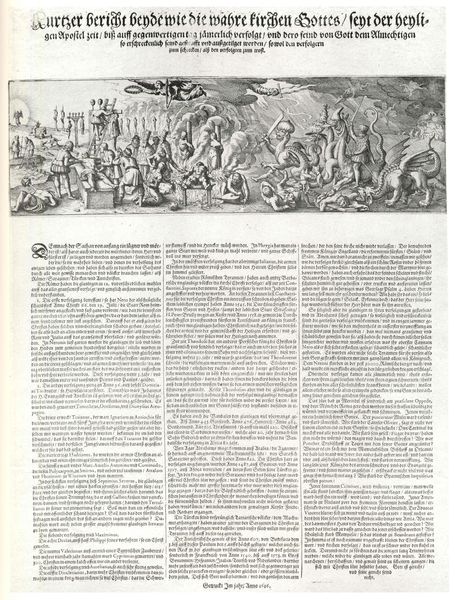
Titel: Kurtzer bericht beyde wie die wahre kirchen Gottes
Institution: (Seriendruck)
Schlagwörter: gott, hand, himmel, kampf, mann, weiß, wolken, landschaft, menschen, grau, hintergrund, schwarz, szene, bibel, geschichte, tot, bild, kirche, sonne, blatt, reiter, engel, schrift, papier, grafik, graphik, spalten, krieg, schlacht, columns, crowd, religious, sword, white, black, three, lesen, deutsch, regen, buch, druck, radierung, stich, titel, seite, illustration, schwert, text, zeitung, bericht, initiale, überschrift, kranz, untertitel, angel, angels, german, zeilen, schriftstück, paper, kupferstich, black and white, battle, fraktur, ungeheuer, drachen, altdeutsch, drache, abbildung, monster, thunder, erzählung, apostel, book, artikel, majuskel, dragon, untiere, sintflut, gottes, page, biblical, testament, dreispaltig, gallows, demons, title, drawin, article, kirchengeschichte, coulmn, deemins, relidion, newspapee